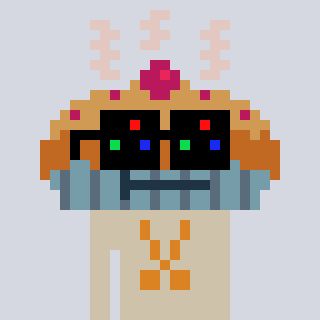
a pixel art character with square black sunglasses, a pie-shaped head and a bege-colored body on a cool background